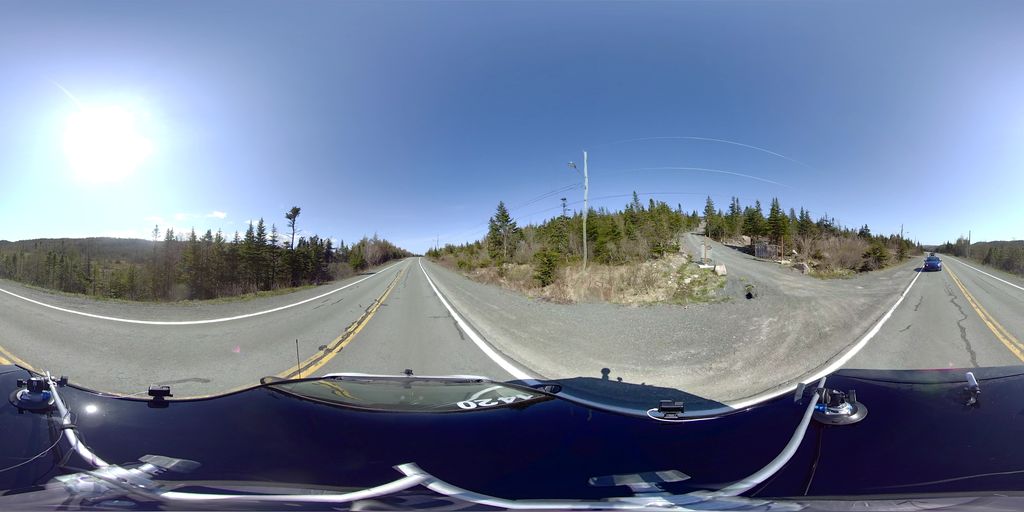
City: st_johns